Question: The following code generates a matrix plot that every square of it indexed in the middle with a number from 1 to 39:
'''
import numpy as np
from matplotlib import pyplot as plt
a=np.random.uniform(0,1,1600).reshape((40,40))
fig, ax = plt.subplots(1,1)
ax.matshow(a, vmin = 0, vmax = 1, interpolation = 'none')
label_list=np.arange(0,40,5)
label_list=np.append(label_list,39)
ax.set_xticks(label_list)
ax.set_yticks(label_list)
plt.show()
'''

When I want to change the numbers to be between '0' and '1.95' or basically '[0,39]*0.05' the labels shrink to the beginning of axes. If I try to use extent in 'matshow' then the labels don't point to the middle of squares! How can I make this float indices to point to the middle of squares?
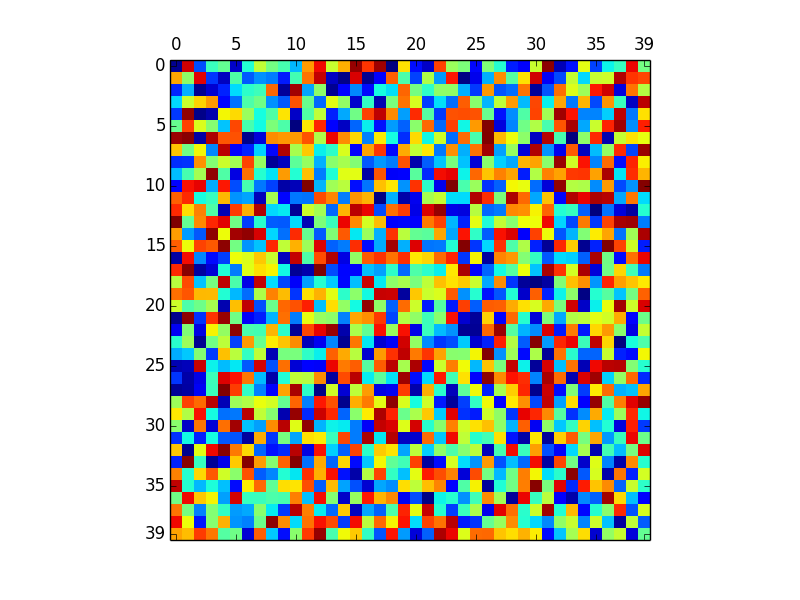
Answer: '''
import numpy as np
from matplotlib import pyplot as plt
a=np.random.uniform(0,1,1600).reshape((40,40))
fig, ax = plt.subplots(1,1)
ax.matshow(a, vmin = 0, vmax = 1, interpolation = 'none')
tick_list = np.append(np.arange(0,40,5), 39)
label_list=map(lambda x: str(0.05*x), tick_list)
ax.set_xticks(tick_list)
ax.set_xticklabels(label_list)
ax.set_yticks(tick_list)
ax.set_yticklabels(label_list)
plt.show()
'''